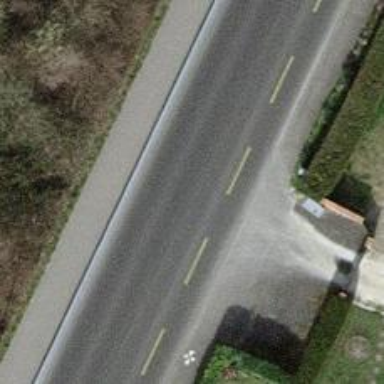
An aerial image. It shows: Tertiary road with asphalt surface and sidewalk on the left.